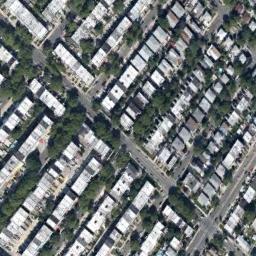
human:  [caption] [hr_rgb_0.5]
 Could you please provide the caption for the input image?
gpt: The house is about the same size .

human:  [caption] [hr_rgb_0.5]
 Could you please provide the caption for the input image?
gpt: The dense residential is next to the road and some trees .

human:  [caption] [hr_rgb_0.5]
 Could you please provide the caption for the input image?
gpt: A dense residential area has lots of trees and houses of the same style while some roads go through the residential area .

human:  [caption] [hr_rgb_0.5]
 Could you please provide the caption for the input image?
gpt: There are many roads and neatly arranged houses and trees and large lawns in densely populated areas .

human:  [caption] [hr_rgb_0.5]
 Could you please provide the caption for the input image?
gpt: There are many white buildings on dense residential area .